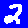
Digit: 2